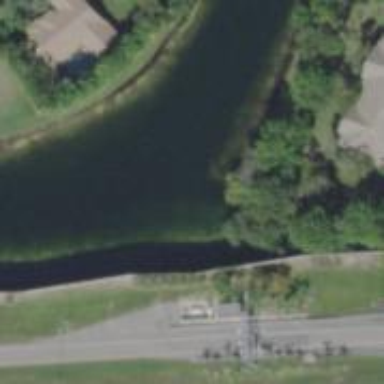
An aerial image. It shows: Canal.